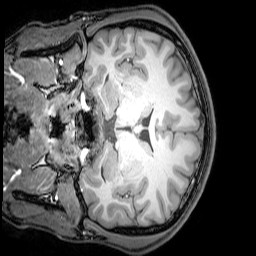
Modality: T1w
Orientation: coronal
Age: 23
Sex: male
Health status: healthy
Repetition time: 0.081 s
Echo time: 0.037 s